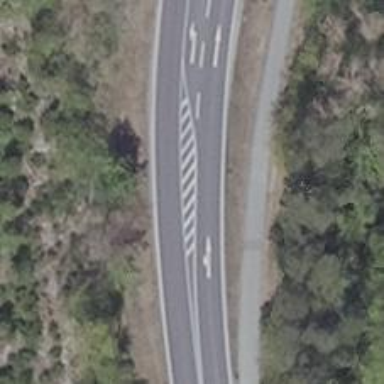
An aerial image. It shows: Tertiary road with asphalt surface.